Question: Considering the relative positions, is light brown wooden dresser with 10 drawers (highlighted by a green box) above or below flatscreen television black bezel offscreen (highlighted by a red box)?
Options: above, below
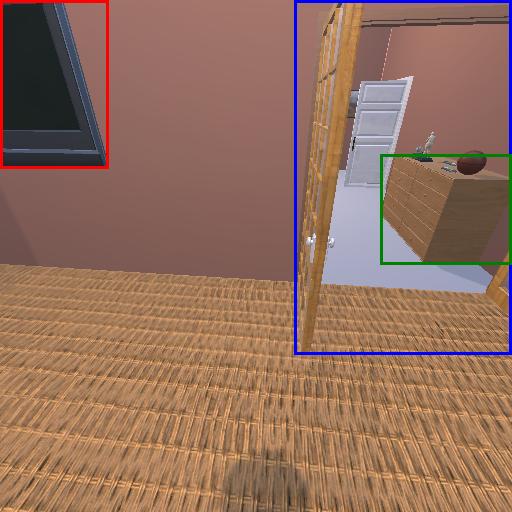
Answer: above